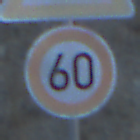
Verkehrszeichen: Geschwindigkeit60
Zusatzzeichen oben: EinseitigVerengteFahrbahnLinks
Umgebung: Outdoor, RoadRail
Tageszeit: SunriseSunset
Wetter: Clear
Licht: Natural
Jahreszeit: NotSpecified
Kontrast: LowContrast